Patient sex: F
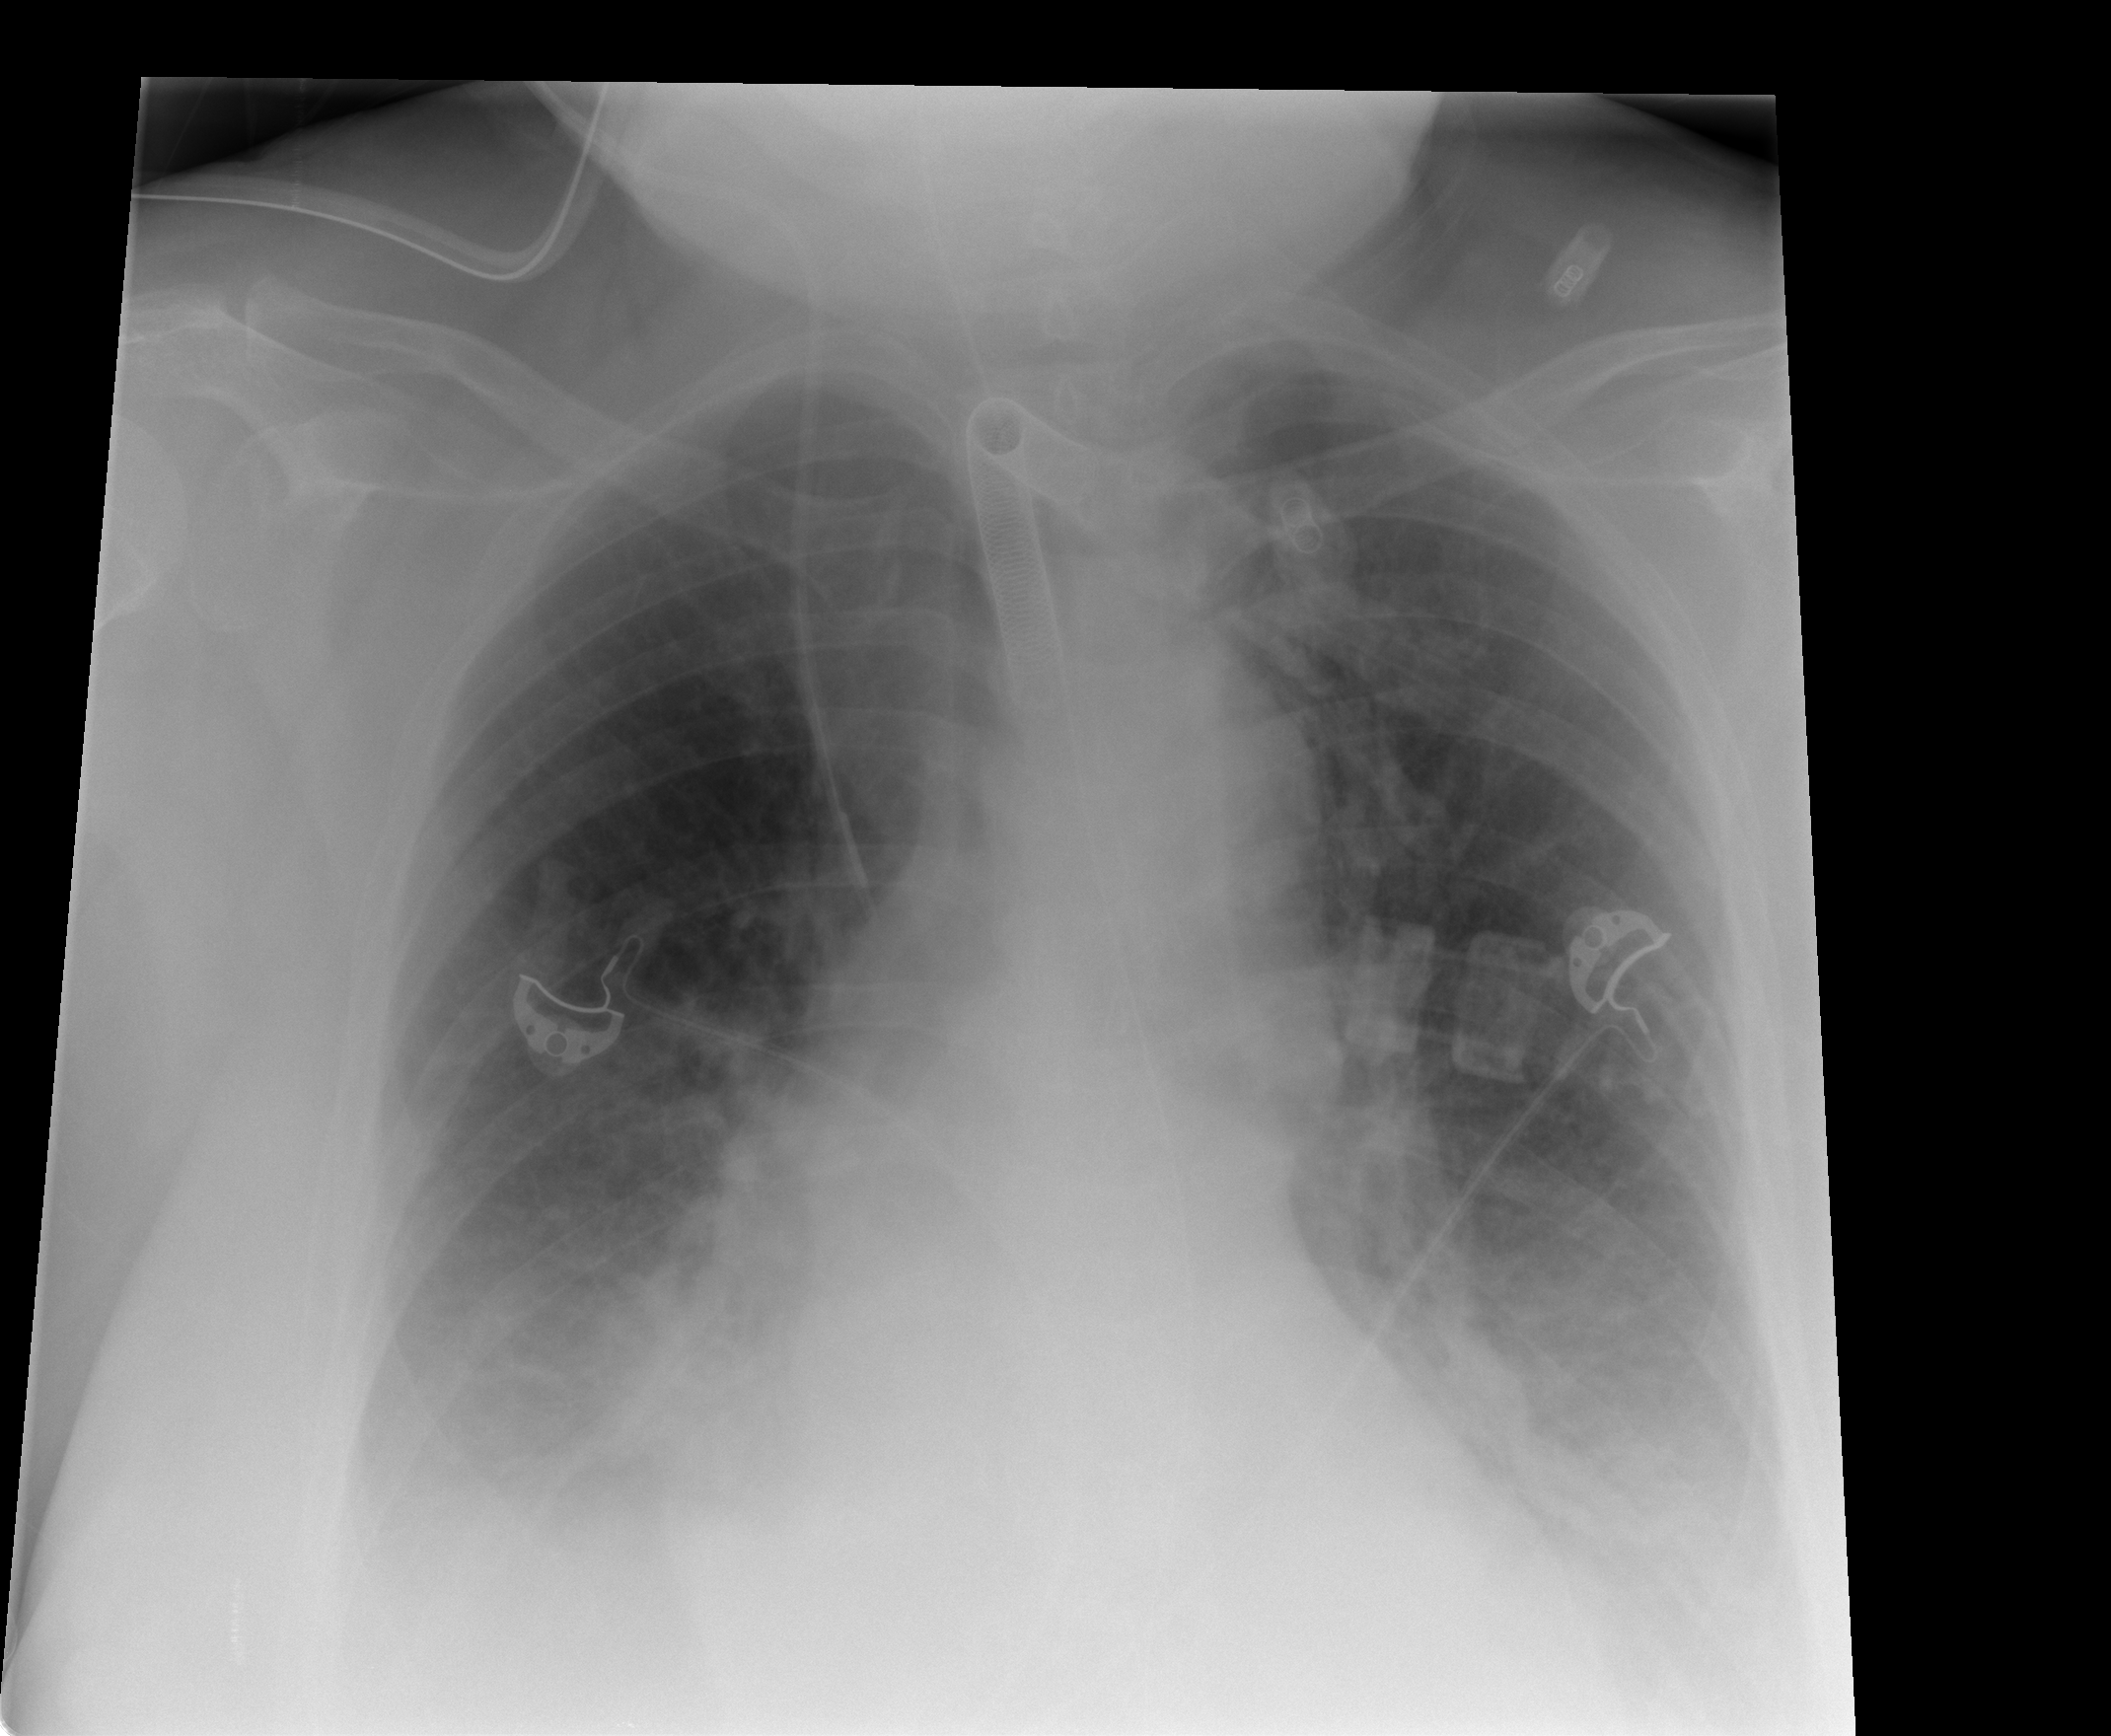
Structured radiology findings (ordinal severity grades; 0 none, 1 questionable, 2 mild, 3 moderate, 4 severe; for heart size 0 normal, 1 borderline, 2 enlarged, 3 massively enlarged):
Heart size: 2
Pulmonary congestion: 3
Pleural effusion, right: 2
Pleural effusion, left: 2
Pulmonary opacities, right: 2
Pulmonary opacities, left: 2
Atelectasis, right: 2
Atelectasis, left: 2